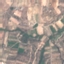
Land use / land cover class: PermanentCrop